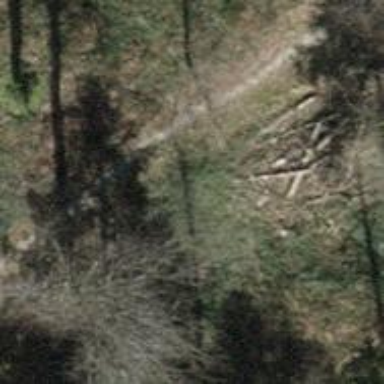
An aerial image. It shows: Ground path.